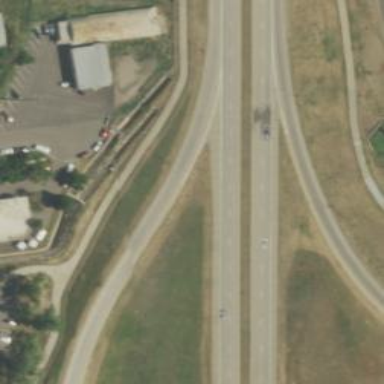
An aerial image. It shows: Trunk link highway.